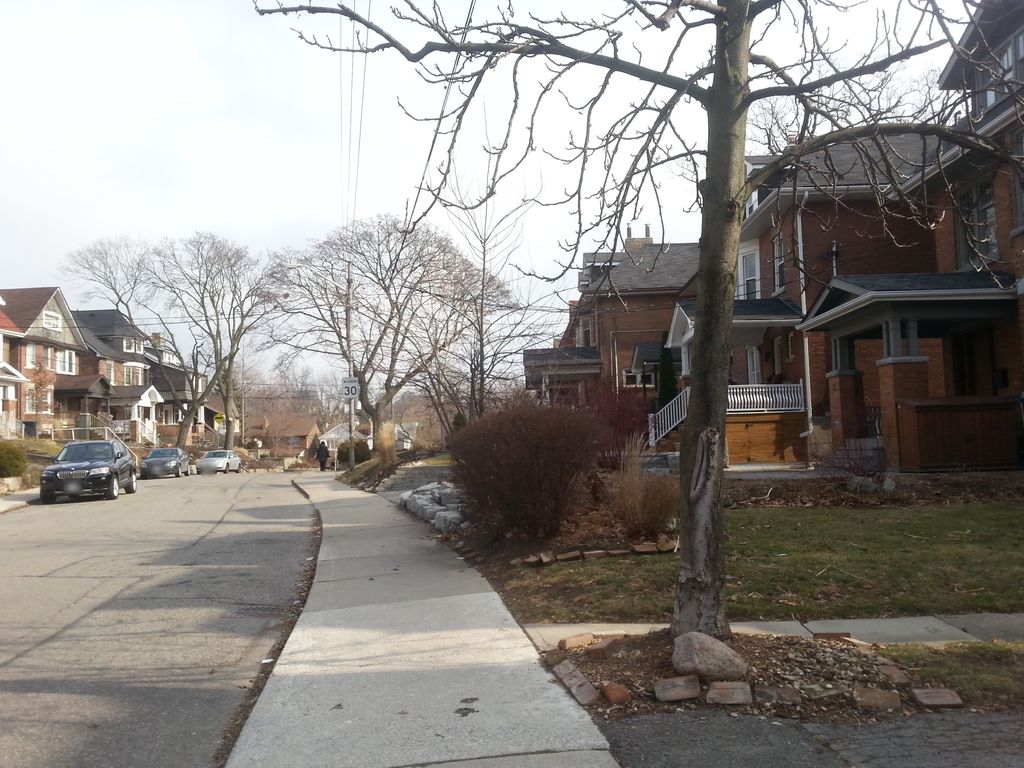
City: toronto